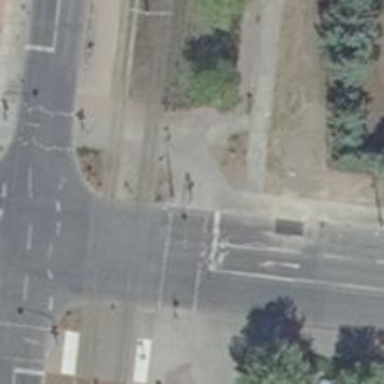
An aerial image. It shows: Traffic signal crossing.